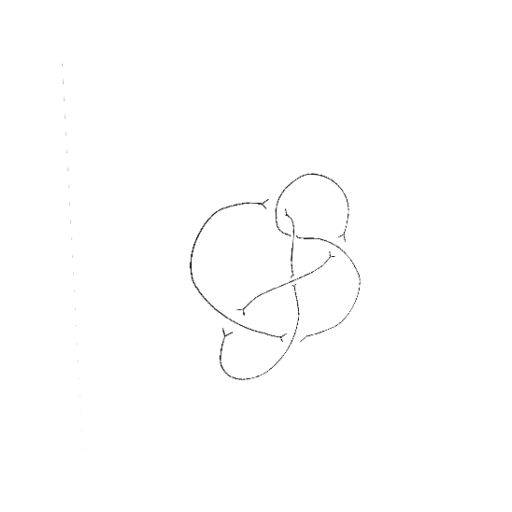
Crossing number: 6